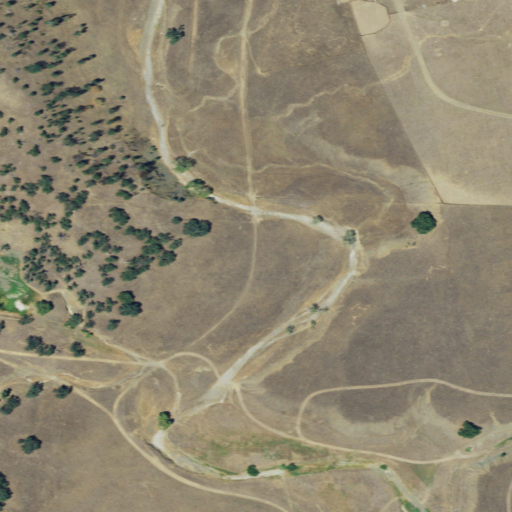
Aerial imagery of valley in California named Smallwood Gulch containing grassland and shrub